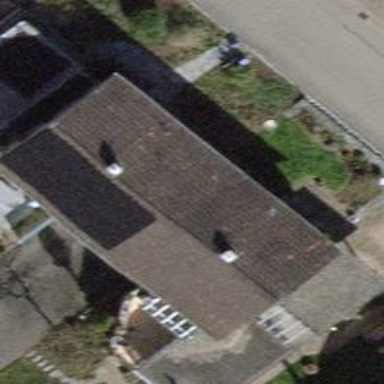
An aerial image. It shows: Building with tiled roof.